Question: I need to draw something like the following image in my iOS app, except that the arc may contain more colors:

I know how to draw it, but I'm looking for a way to animate the drawing of the path.
There is a similar question <URL> is another question where it's explained how to animate a circle, and it work ok in my case, except that it doesn't handle multiple colors in the path.
How can accomplish this?
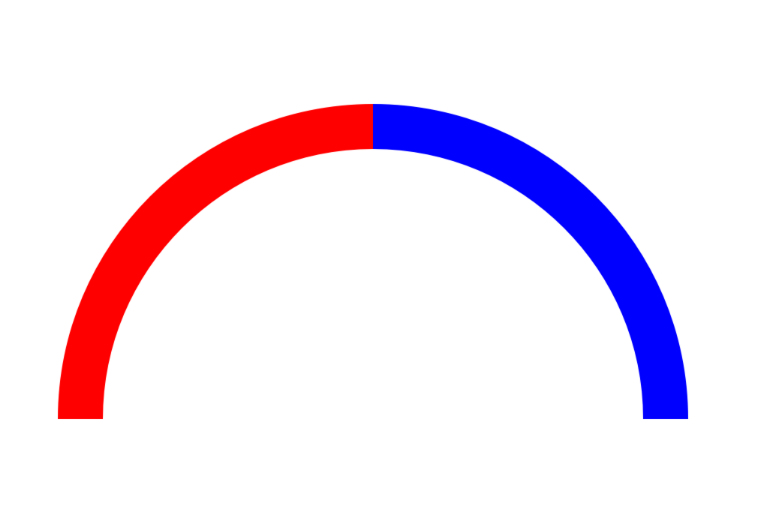
Answer: I found a general solution that work very well. Since there is no way for drawing a unique path of different colors, then I just draw, without animation, all the paths of different colors that compound the path that I want. After that, I drawn an unique path in the reverse direction that cover all those paths, and apply an animation to this path.
For example, in the case above, I draw both arcs with the following code:
'''
class CircleView: UIView {
let borderWidth: CGFloat = 20
let startAngle = CGFloat(Double.pi)
let middleAngle = CGFloat(Double.pi + Double.pi / 2)
let endAngle = CGFloat(2 * Double.pi)
var primaryColor = UIColor.red
var secondaryColor = UIColor.blue
var currentStrokeValue = CGFloat(0)
override func draw(_ rect: CGRect) {
let center = CGPoint(x: self.frame.width / 2, y: self.frame.height / 2)
let radius = CGFloat(self.frame.width / 2 - borderWidth)
let path1 = UIBezierPath(arcCenter: center, radius: radius, startAngle: startAngle, endAngle: middleAngle, clockwise: true)
let path2 = UIBezierPath(arcCenter: center, radius: radius, startAngle: middleAngle, endAngle: endAngle, clockwise: true)
path1.lineWidth = borderWidth
primaryColor.setStroke()
path1.stroke()
path2.lineWidth = borderWidth
secondaryColor.setStroke()
path2.stroke()
}
}
'''
After that, I get path 'path3' and then I add it to a layer that will be added to the view:
'''
var path3 = UIBezierPath(arcCenter: center, radius: radius, startAngle: endAngle, endAngle: startAngle, clockwise: true)
'''
Note in this path that it covers the previous two path in the reverse order, since its startAngle is equal to the value of 'endAngle', its endAngle is equal to 'startAngle' and the clockwise property is set to 'true'. This path is the one that I will go to animate.
For example, if I want to show the 40% of the whole (imaginary) path (the one composed by the paths of different colors), I translate that to show the 60% of my cover path 'path3'. The way in which we can animate 'path3' can be found in the link provided in the question.